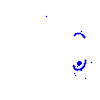
Particle: electron